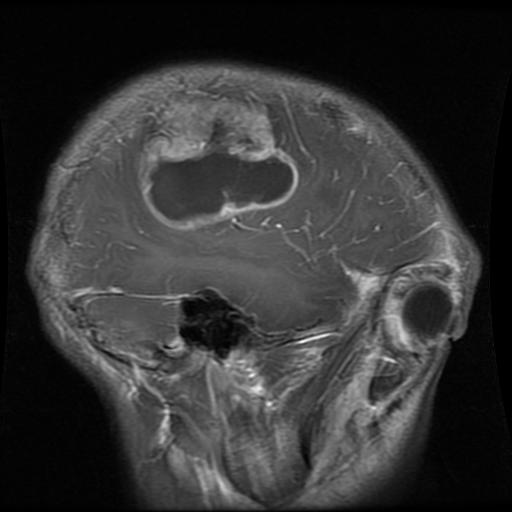
Label: glioma